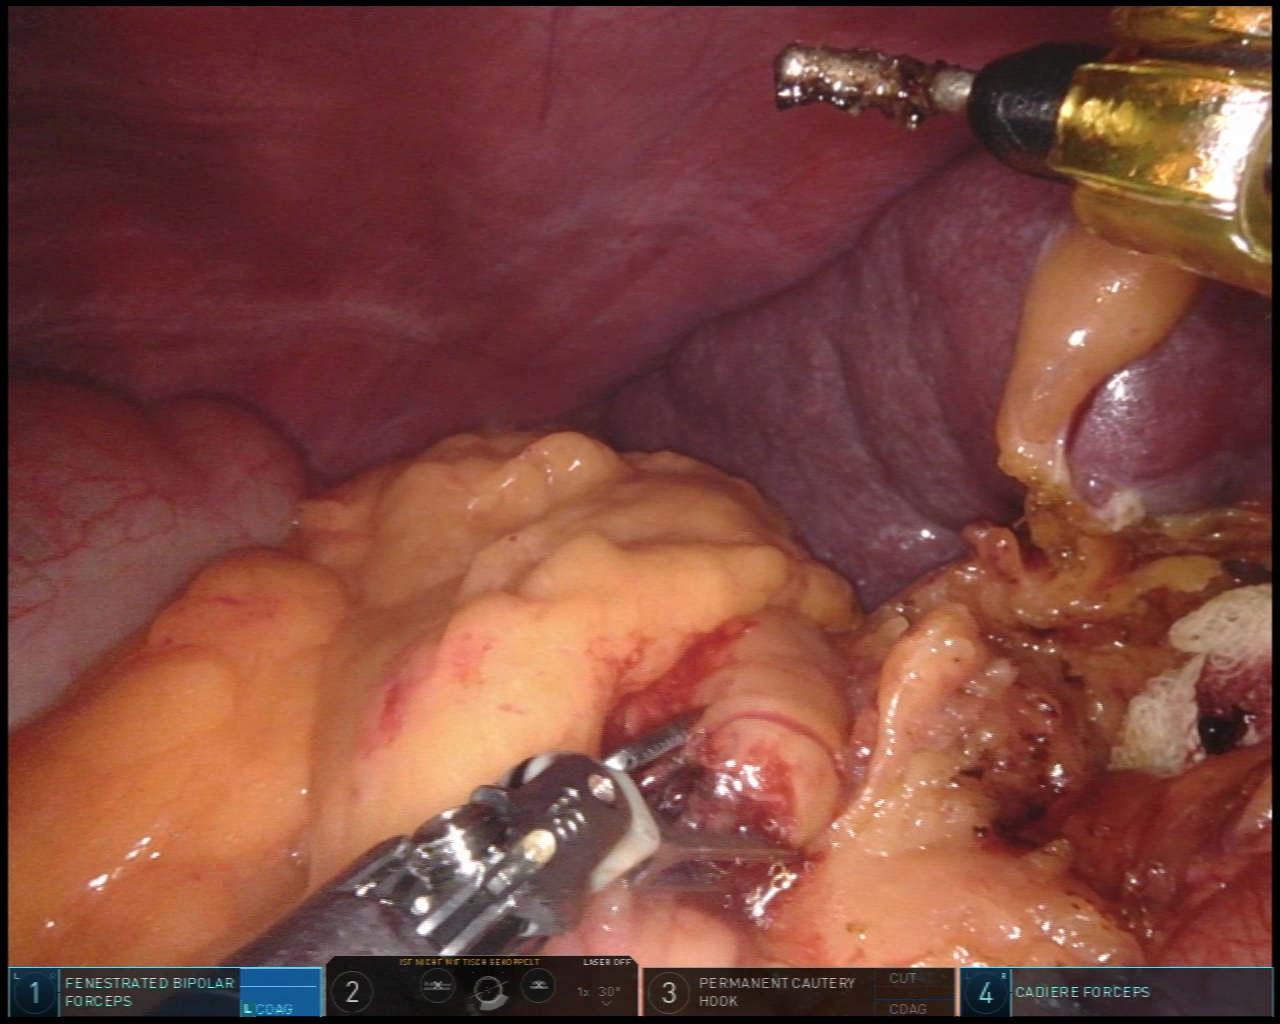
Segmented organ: spleen
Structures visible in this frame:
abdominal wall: yes
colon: yes
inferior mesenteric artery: no
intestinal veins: no
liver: no
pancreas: no
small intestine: no
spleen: yes
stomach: no
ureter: no
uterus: no
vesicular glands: no